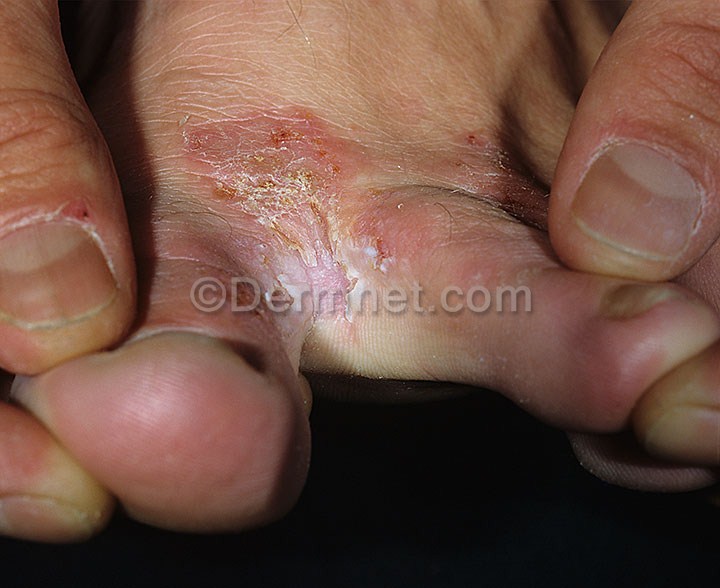
Disease: Tinea Ringworm Candidiasis and other Fungal Infections